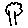
Label: tree